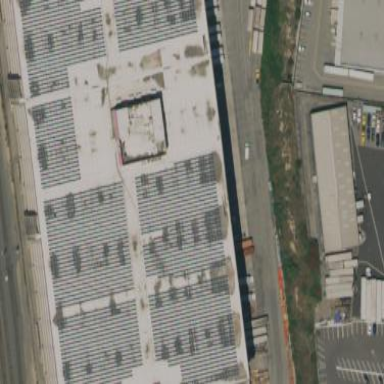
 consisting of solar photovoltaic panels."